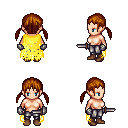
a pixel art fantasy rpg character, female body template, human, light skin, yellow tattered cape, metal pants, brunette twin-tailed hairstyle, metal gloves, brown shoes, dagger, four views (front, back, left, right), 2x2 character sprite sheet, small pixel art, hard edges, no anti-aliasing